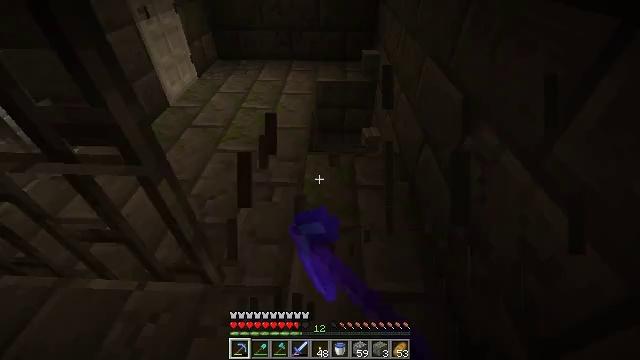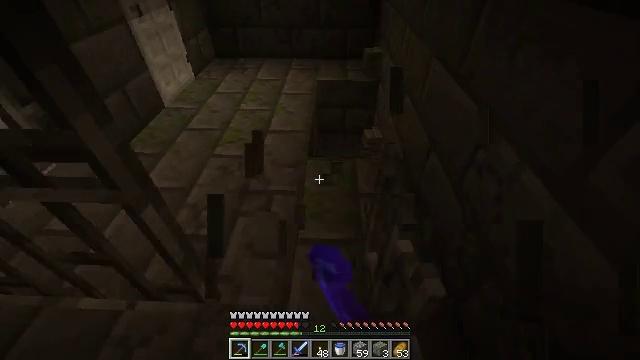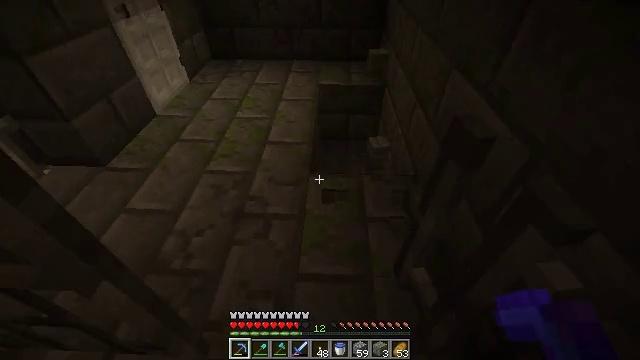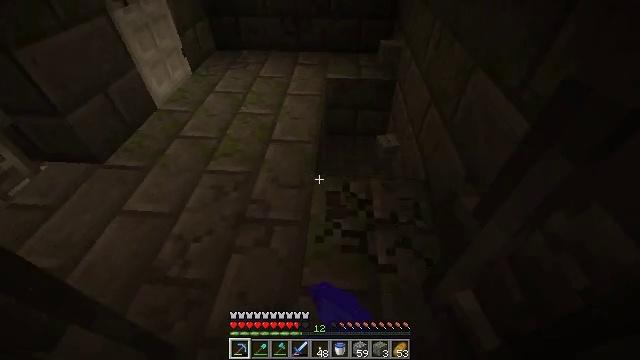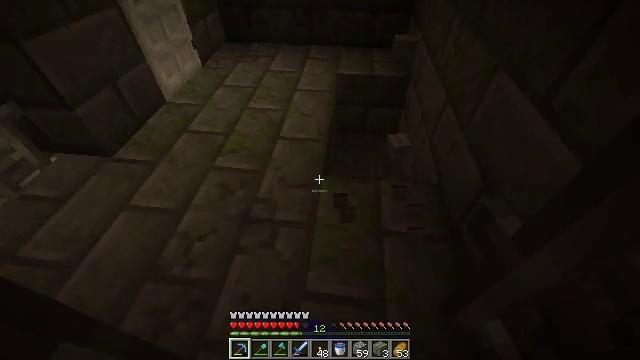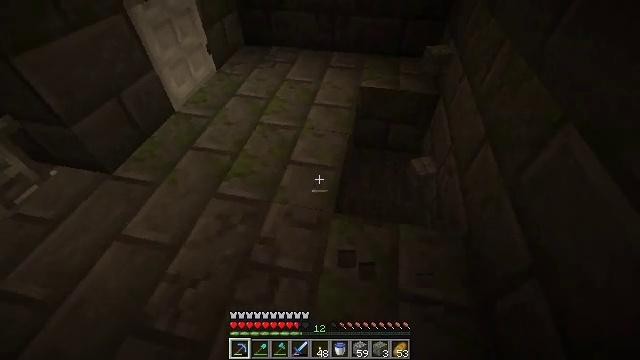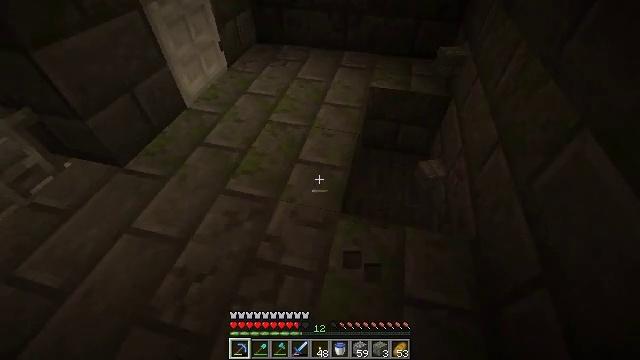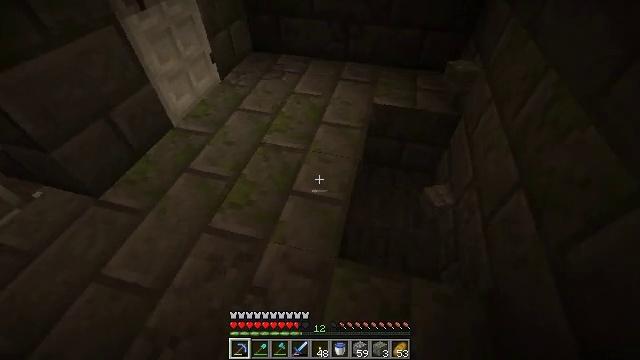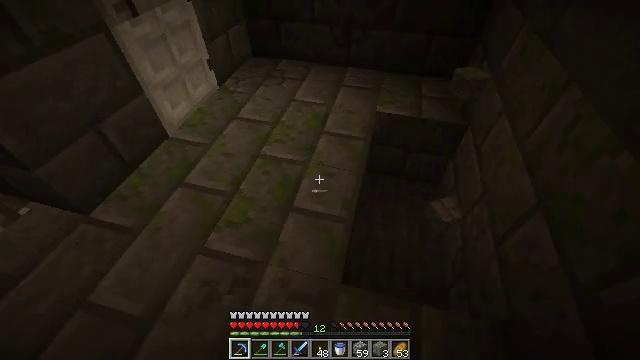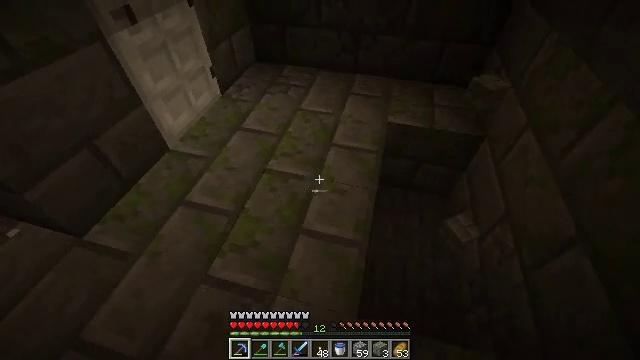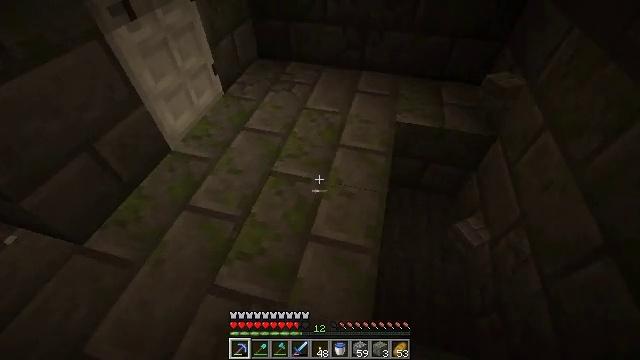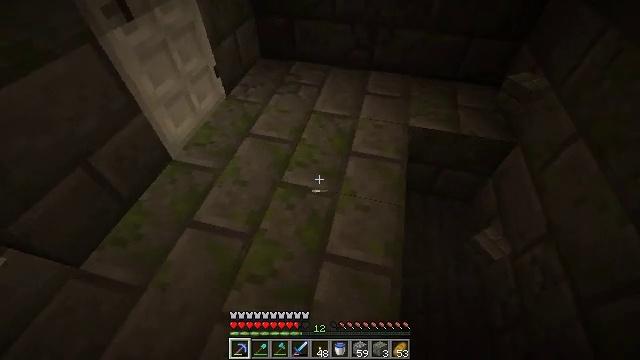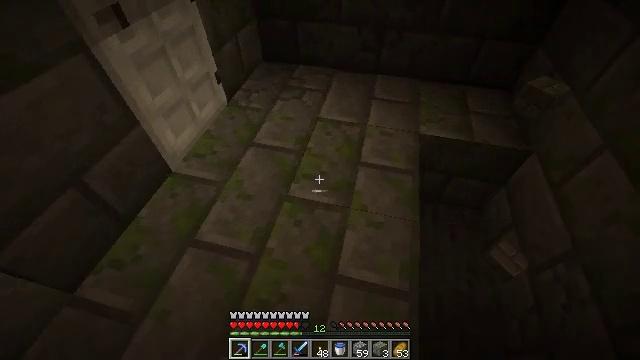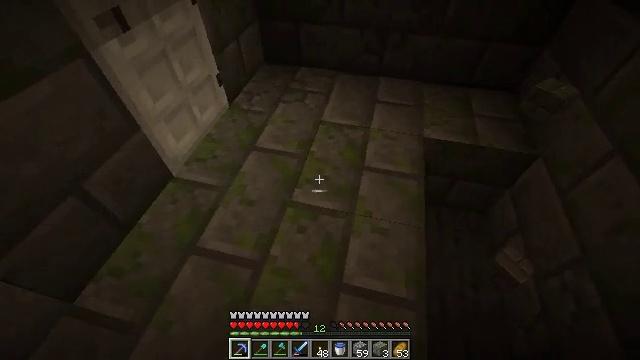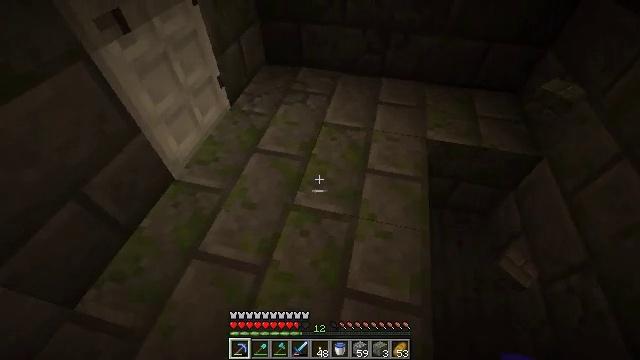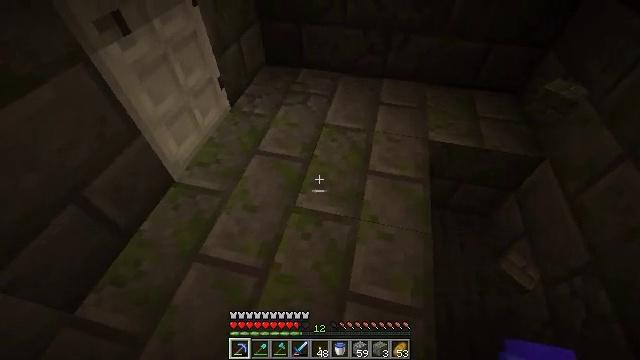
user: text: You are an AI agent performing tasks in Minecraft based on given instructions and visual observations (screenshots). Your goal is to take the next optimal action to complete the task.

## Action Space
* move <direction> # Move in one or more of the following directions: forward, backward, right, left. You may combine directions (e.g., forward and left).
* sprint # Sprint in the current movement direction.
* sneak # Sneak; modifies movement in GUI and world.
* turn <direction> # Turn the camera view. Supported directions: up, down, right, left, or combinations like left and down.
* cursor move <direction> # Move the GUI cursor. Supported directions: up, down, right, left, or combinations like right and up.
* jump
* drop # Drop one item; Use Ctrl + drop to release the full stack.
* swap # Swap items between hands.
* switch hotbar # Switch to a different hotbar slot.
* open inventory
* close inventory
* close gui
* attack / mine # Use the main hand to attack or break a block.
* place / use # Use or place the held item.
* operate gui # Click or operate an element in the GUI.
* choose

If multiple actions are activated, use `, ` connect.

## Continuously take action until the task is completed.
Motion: motion action
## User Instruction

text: Gather materials by mining mossy stone bricks.
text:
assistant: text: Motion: move forward, attack / mine
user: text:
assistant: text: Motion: move forward, attack / mine
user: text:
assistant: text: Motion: move forward, turn left and down, attack / mine
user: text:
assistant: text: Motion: move forward, turn left and down
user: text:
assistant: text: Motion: move forward, turn left
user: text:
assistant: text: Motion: move forward, turn left
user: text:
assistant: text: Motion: move forward
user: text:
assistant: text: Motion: move forward and move left
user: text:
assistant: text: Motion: move forward and move left
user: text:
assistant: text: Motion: move forward and move left, turn down
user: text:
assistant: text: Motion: move forward, turn down
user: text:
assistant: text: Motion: no_op
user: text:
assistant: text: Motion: no_op
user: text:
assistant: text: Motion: no_op
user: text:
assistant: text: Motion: no_op
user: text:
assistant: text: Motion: turn right and up
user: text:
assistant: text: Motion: move forward, turn right and up
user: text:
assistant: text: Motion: move forward, turn right and up
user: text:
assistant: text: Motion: move forward, turn right and up
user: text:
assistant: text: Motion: move forward, turn right and up
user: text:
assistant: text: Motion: move forward
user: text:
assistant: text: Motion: move forward, attack / mine
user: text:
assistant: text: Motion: move forward, attack / mine
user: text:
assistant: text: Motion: attack / mine
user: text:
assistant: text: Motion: attack / mine
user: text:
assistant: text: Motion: attack / mine
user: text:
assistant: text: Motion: attack / mine
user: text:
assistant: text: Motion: attack / mine